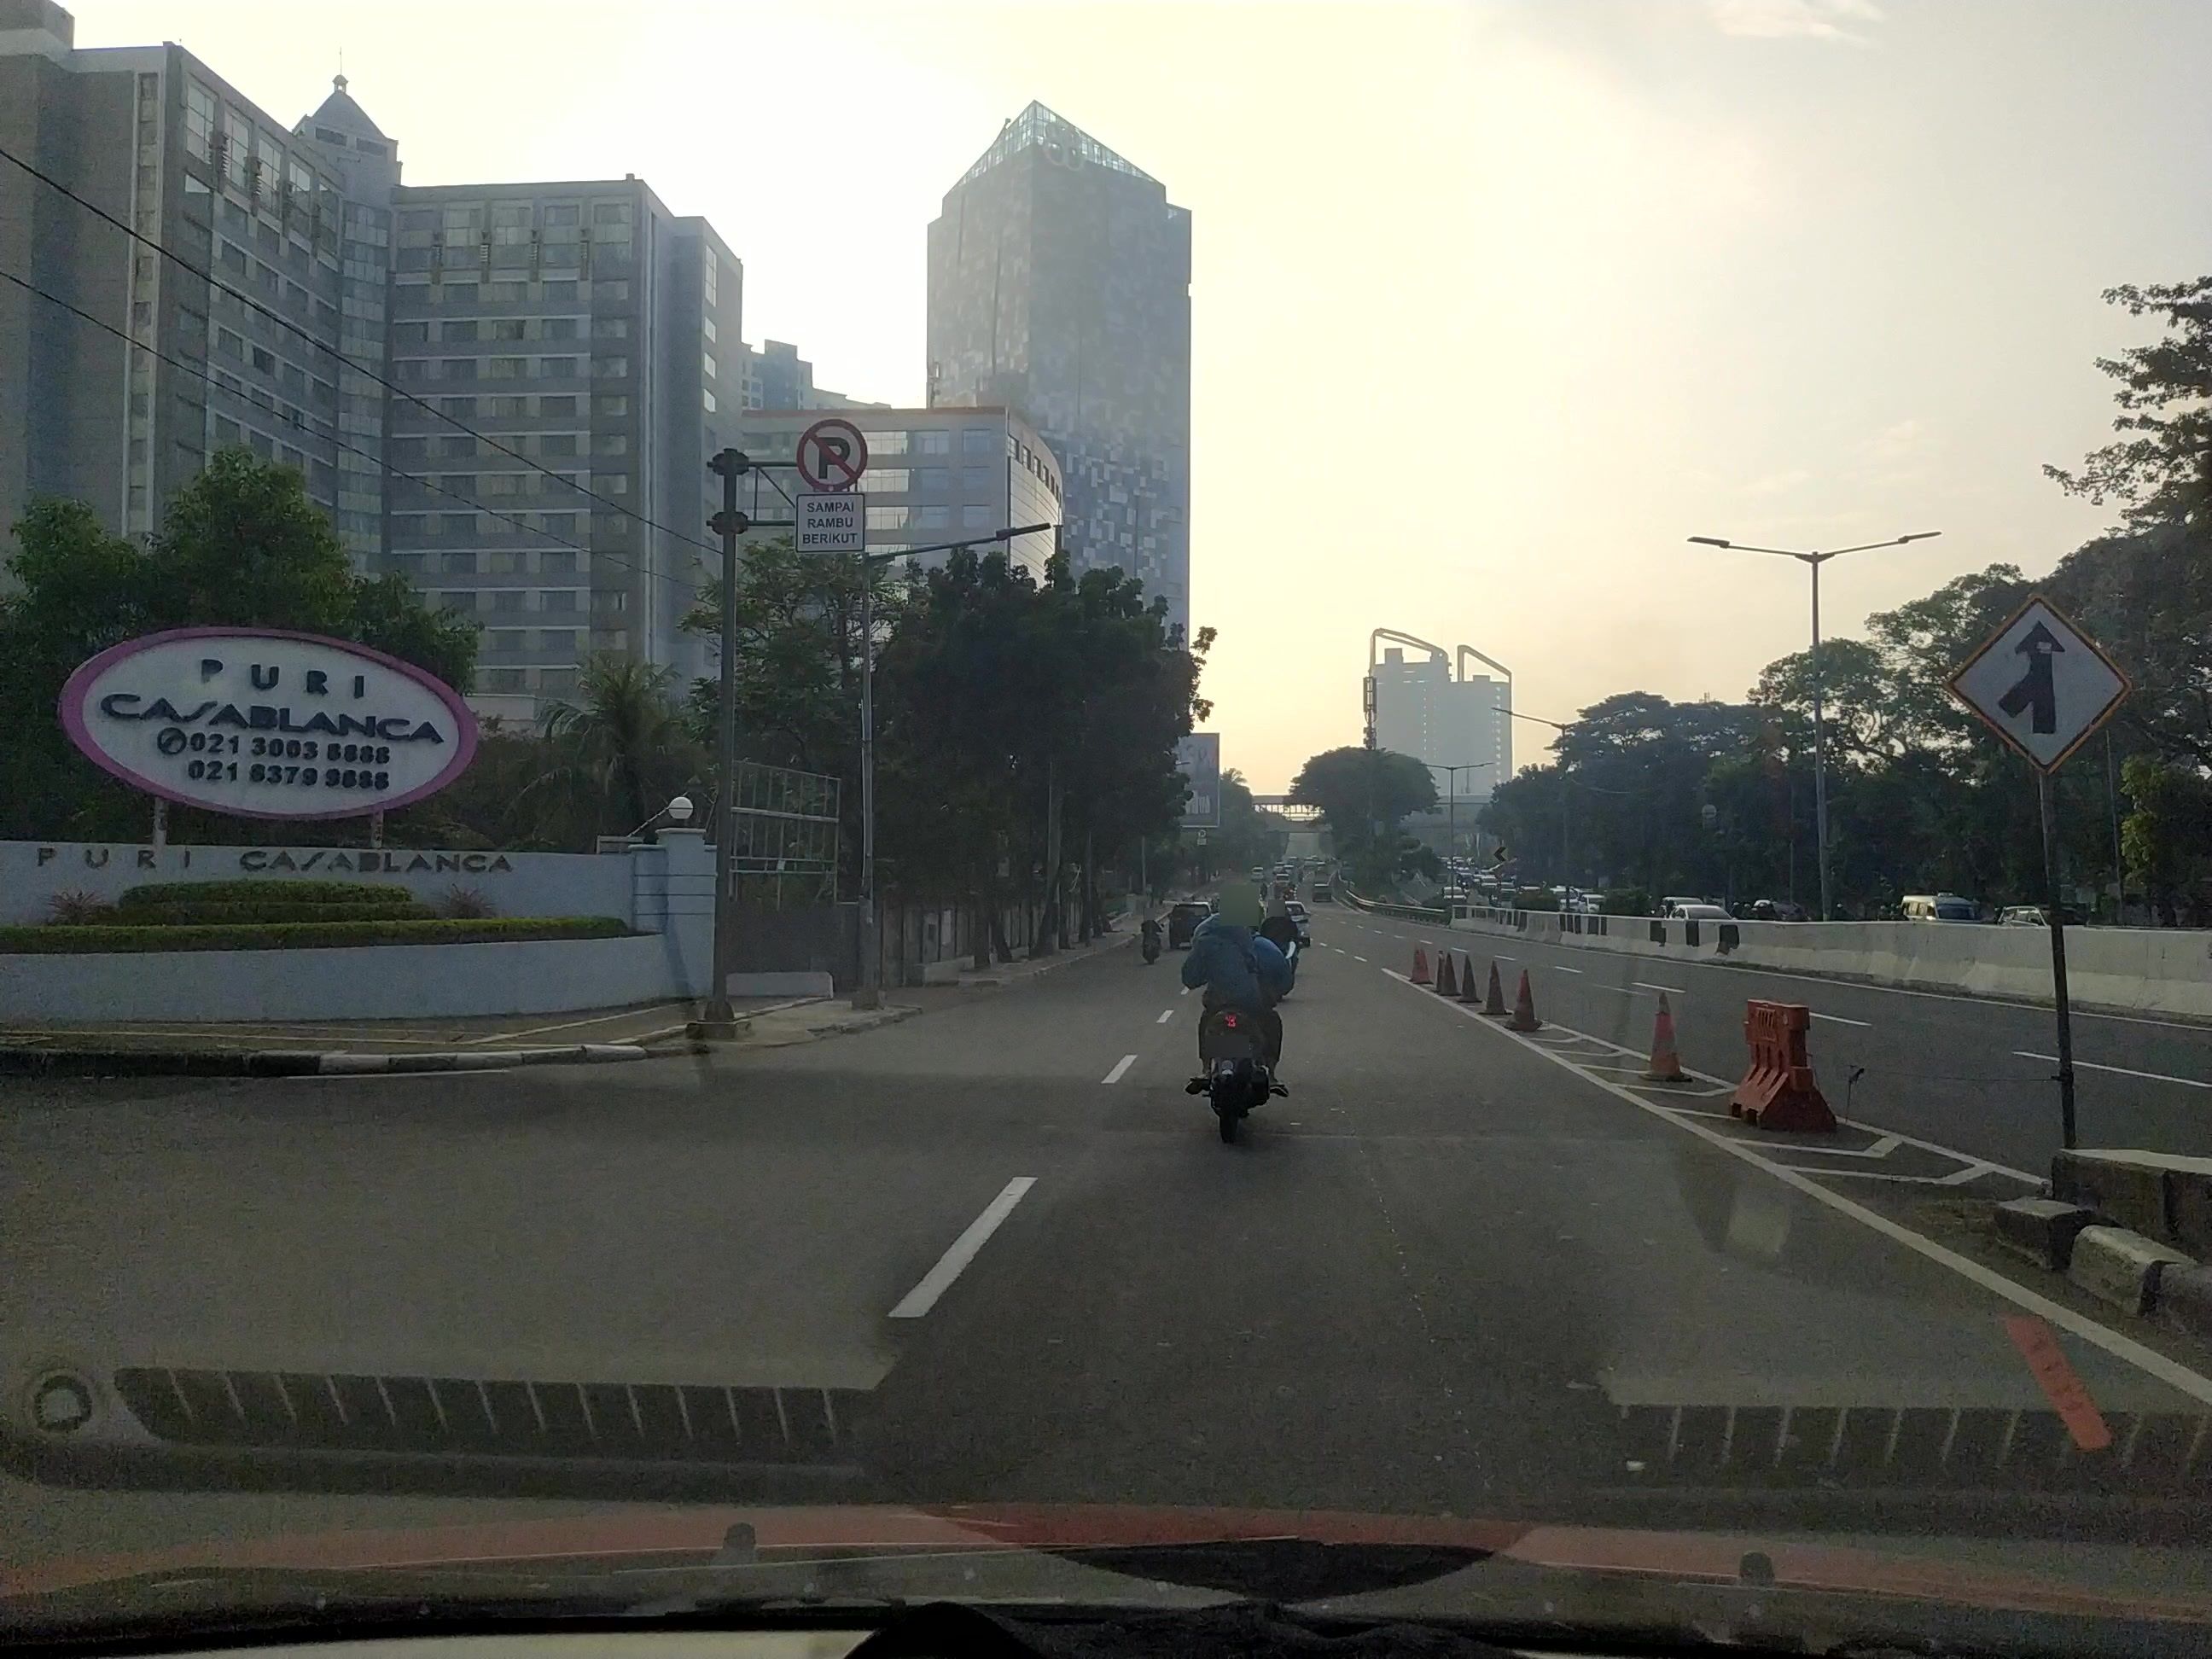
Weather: cloudy
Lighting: day
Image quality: good
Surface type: driving surface
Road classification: primary
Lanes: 2
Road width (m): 10
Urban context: urban centre
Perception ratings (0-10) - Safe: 4.52, Lively: 8.09, Beautiful: 2.33, Boring: 6.85, Depressing: 2.07, Wealthy: 3.76